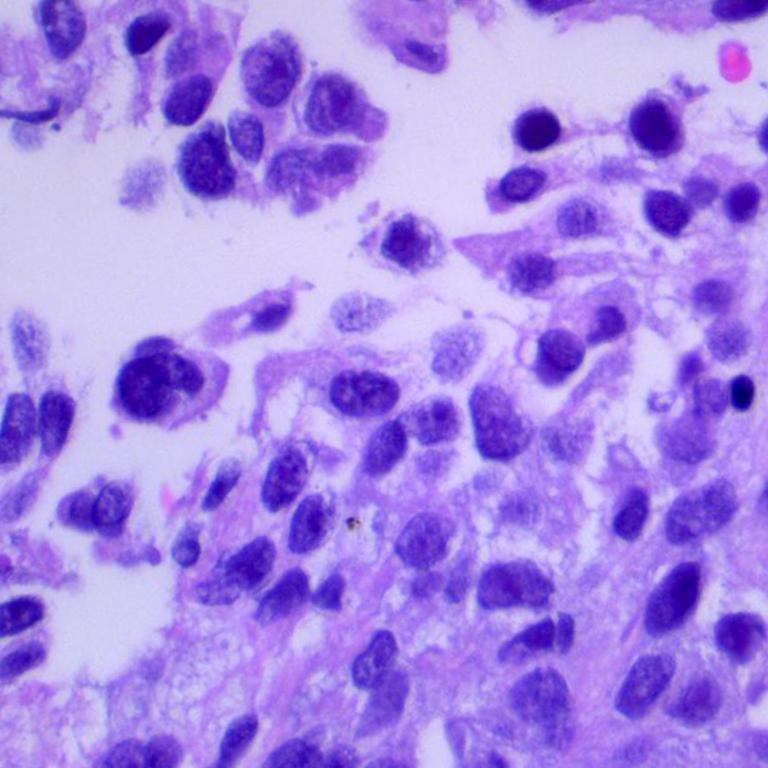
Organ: lung
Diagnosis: adenocarcinomas